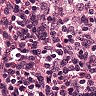
Metastatic tissue present: no